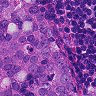
Metastatic tissue present: yes